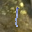
Label: 1